Brain MRI, t1w sequence, axial 2D slice.
Patient: age 18, sex M, weight 78 kg, height 1.78 m
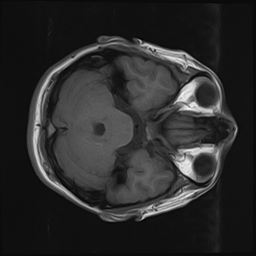